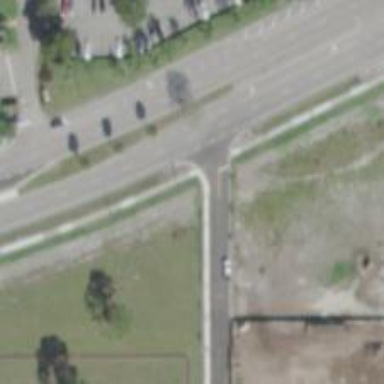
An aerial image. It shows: Service road with asphalt surface and sidewalk on the left.